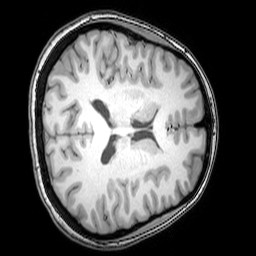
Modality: T1w
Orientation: axial
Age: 20
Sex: female
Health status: healthy
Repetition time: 0.081 s
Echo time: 0.037 s